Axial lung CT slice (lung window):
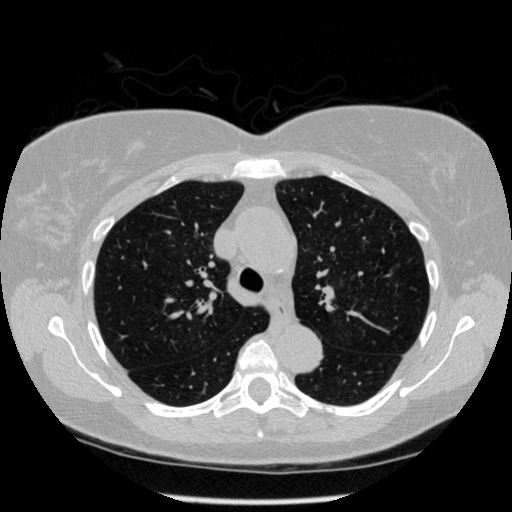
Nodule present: no